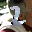
Label: 2